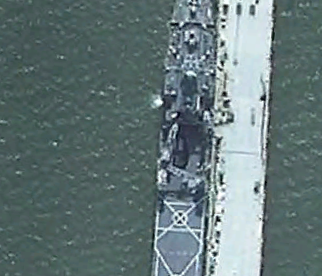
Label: combat